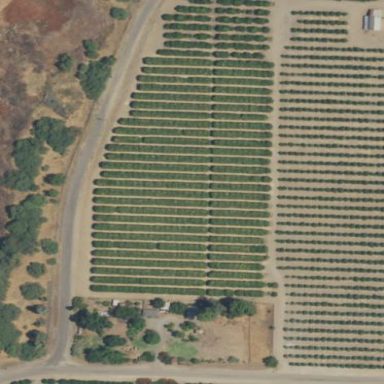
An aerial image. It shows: Orange orchard with beautiful orange trees.